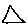
Label: triangle